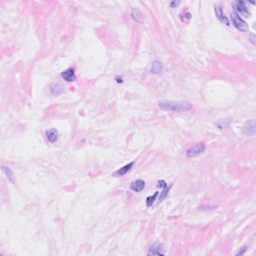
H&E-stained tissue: Breast